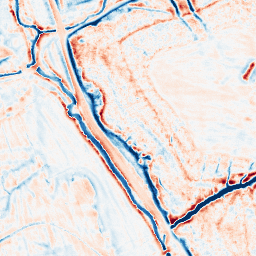
Category: edge_preserving
Decomposition family: bilateral
Decomposition parameters: d: 15
sigma_color: 75
sigma_space: 25
Upsampling method: lanczos
Upsampling parameters: scale: 4
Upsampling scale: 4